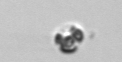
Label: detritus